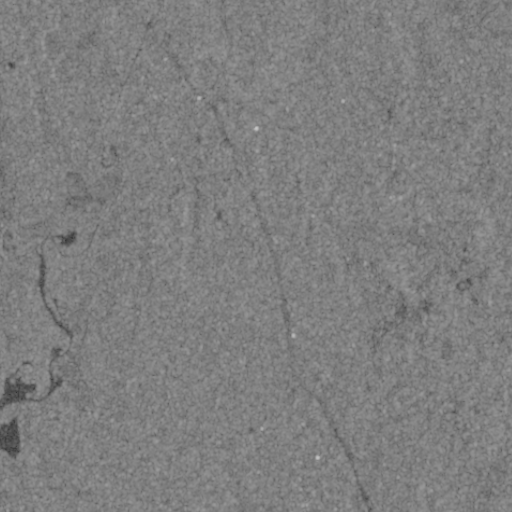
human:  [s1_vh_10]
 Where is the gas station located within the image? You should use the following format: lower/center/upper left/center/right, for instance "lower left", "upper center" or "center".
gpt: The gas station is located in the center of the image.
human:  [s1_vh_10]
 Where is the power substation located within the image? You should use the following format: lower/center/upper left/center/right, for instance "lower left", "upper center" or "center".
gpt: The power substation is located in the center right of the image.
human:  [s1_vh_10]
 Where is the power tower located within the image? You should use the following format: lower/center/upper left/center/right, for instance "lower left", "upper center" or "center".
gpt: The power tower is located in the upper right of the image.
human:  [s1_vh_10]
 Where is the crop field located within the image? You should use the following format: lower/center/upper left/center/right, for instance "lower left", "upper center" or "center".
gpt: There is no crop field in the image.

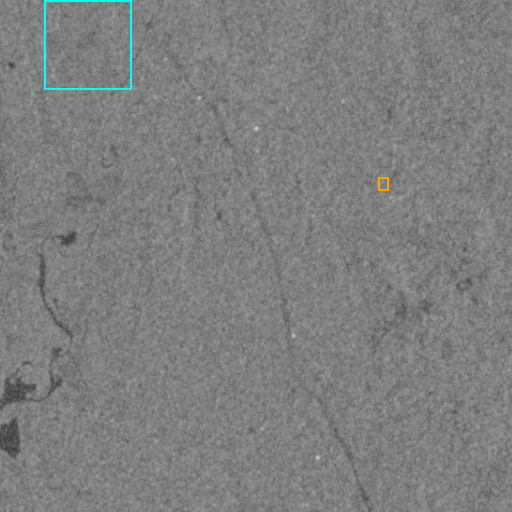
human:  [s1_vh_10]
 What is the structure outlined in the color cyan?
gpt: The structure outlined in cyan is a crop field.
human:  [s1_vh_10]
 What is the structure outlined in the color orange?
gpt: The structure outlined in orange is a power substation.
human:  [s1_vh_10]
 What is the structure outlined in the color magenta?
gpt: There is no magenta outline.